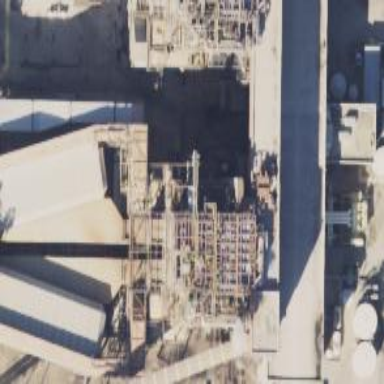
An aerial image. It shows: Steam turbine generator.